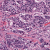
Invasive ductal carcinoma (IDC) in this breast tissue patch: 1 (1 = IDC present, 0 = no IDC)